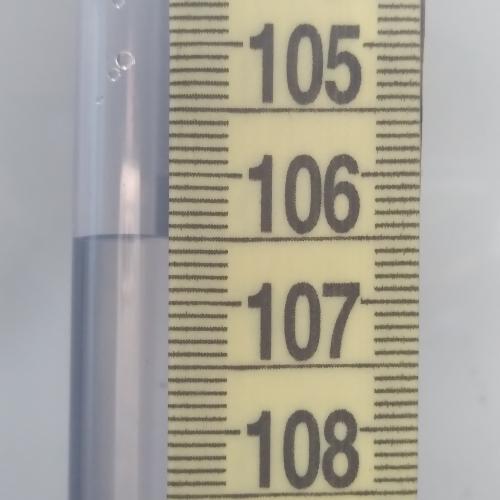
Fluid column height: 106.5 cm